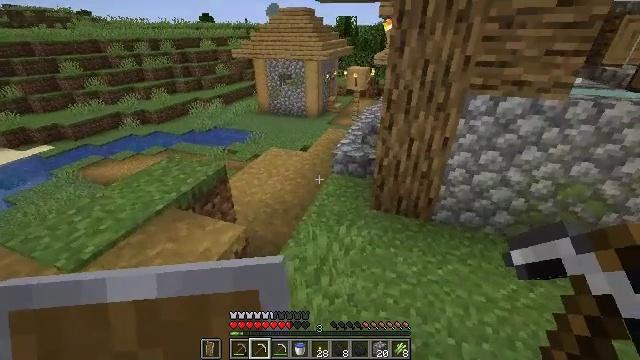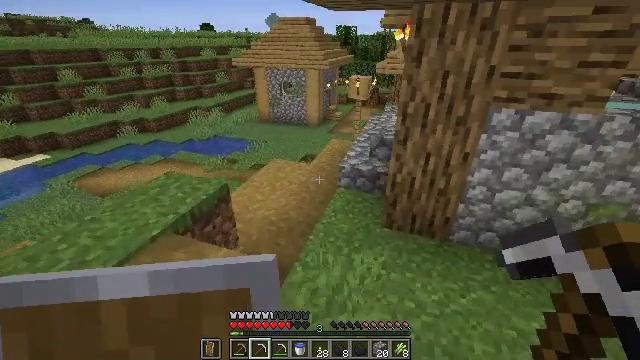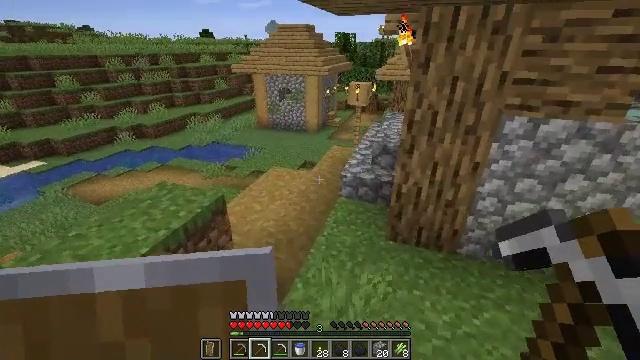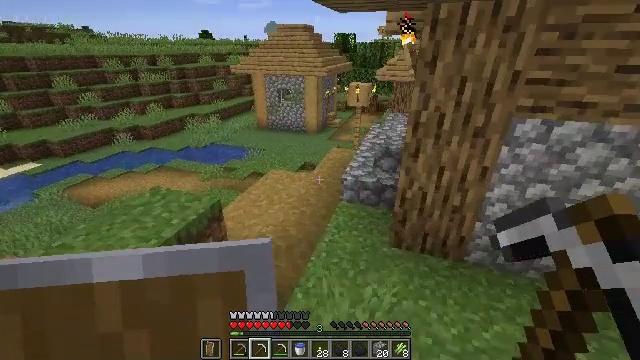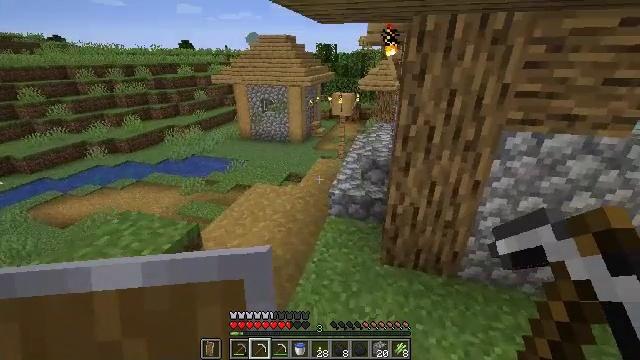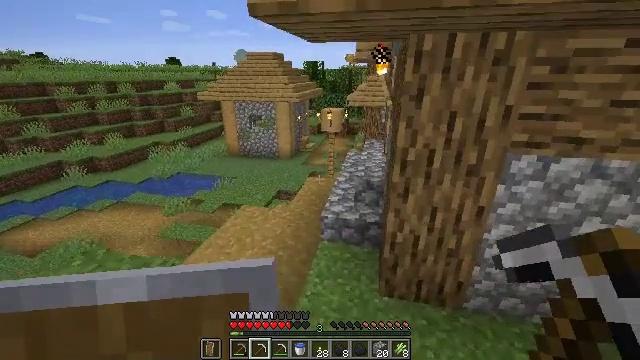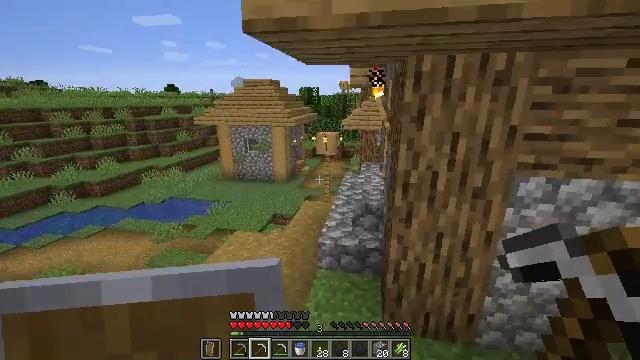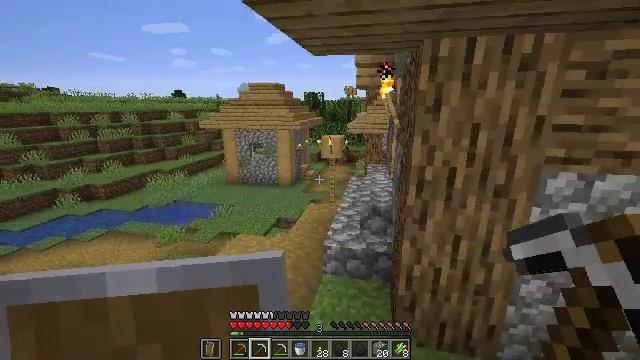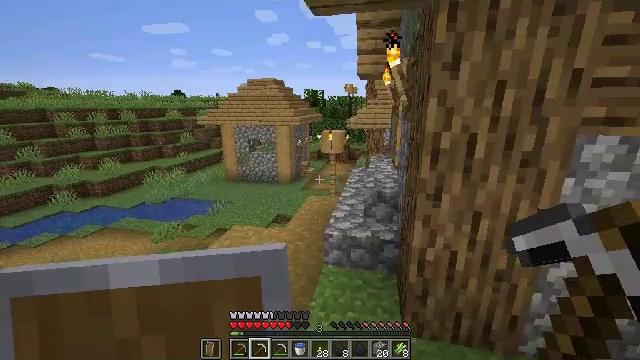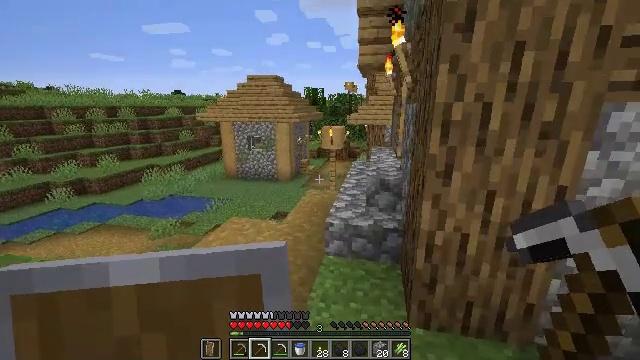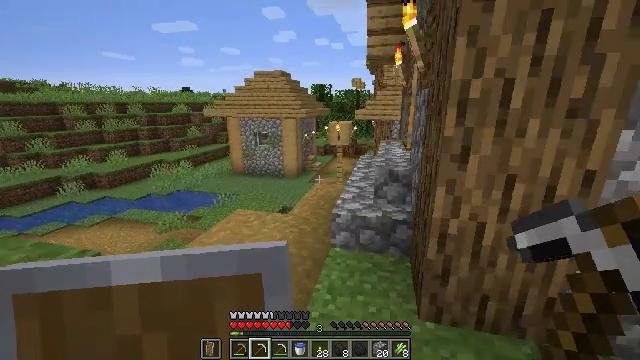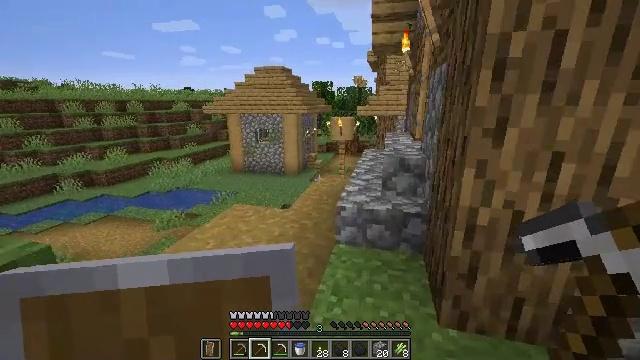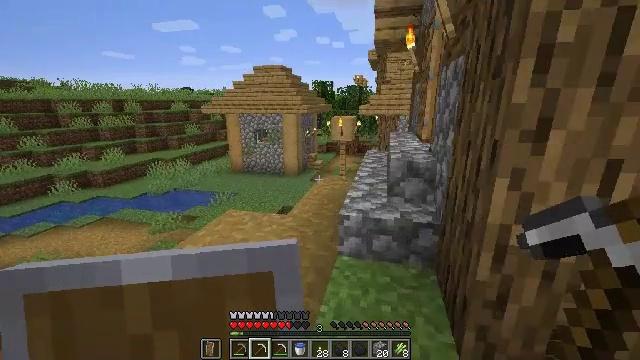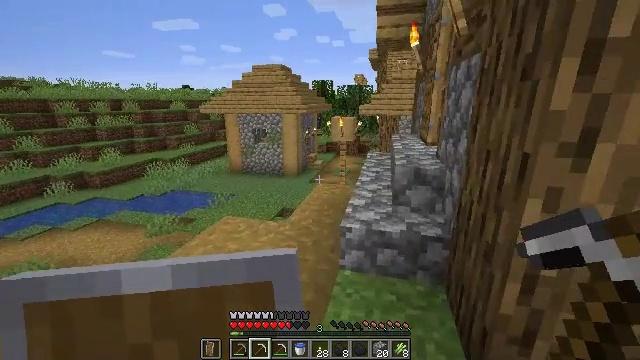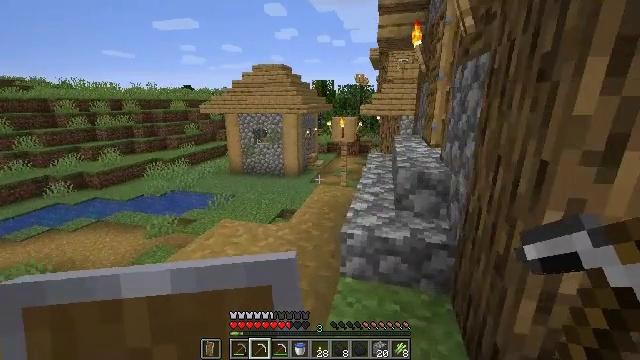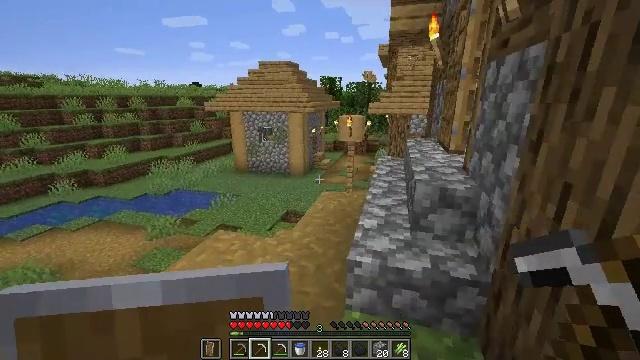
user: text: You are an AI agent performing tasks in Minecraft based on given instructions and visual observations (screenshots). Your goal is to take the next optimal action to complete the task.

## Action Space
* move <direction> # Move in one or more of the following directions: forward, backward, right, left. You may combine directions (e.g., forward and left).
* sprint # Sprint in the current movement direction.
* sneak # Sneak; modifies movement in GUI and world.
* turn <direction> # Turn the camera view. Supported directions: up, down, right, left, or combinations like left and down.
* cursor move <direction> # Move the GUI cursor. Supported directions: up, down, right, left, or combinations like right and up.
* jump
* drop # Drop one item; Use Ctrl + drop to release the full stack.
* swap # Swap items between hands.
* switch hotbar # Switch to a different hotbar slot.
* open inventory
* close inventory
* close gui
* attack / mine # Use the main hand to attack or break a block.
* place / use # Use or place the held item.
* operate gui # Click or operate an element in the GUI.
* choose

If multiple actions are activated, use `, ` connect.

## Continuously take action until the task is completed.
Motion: motion action
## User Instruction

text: Mine the stripped oak log.
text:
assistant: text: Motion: move forward, turn up
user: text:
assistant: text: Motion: move forward, turn up
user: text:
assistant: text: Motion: move forward
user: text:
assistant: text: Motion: move forward, turn right and up
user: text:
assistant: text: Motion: move forward, turn right and up
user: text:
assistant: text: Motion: move forward, turn right and up
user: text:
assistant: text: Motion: move forward, turn left and up
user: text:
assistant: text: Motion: move forward
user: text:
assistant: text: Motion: move forward
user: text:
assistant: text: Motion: move forward, turn left
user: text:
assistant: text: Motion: move forward
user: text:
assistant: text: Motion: move forward
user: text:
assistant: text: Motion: move forward
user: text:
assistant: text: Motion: move forward
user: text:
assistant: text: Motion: move forward, turn left
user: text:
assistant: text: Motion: move forward, turn left
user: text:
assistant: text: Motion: move forward
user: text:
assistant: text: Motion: move forward
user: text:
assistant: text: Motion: move forward
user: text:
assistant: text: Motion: move forward
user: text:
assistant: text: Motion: move forward
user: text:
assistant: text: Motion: move forward
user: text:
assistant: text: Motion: move forward
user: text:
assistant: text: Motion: move forward
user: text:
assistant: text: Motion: move forward, turn right
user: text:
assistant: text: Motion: move forward
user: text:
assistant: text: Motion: move forward
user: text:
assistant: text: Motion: move forward, turn right
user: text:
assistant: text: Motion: move forward
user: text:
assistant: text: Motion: move forward